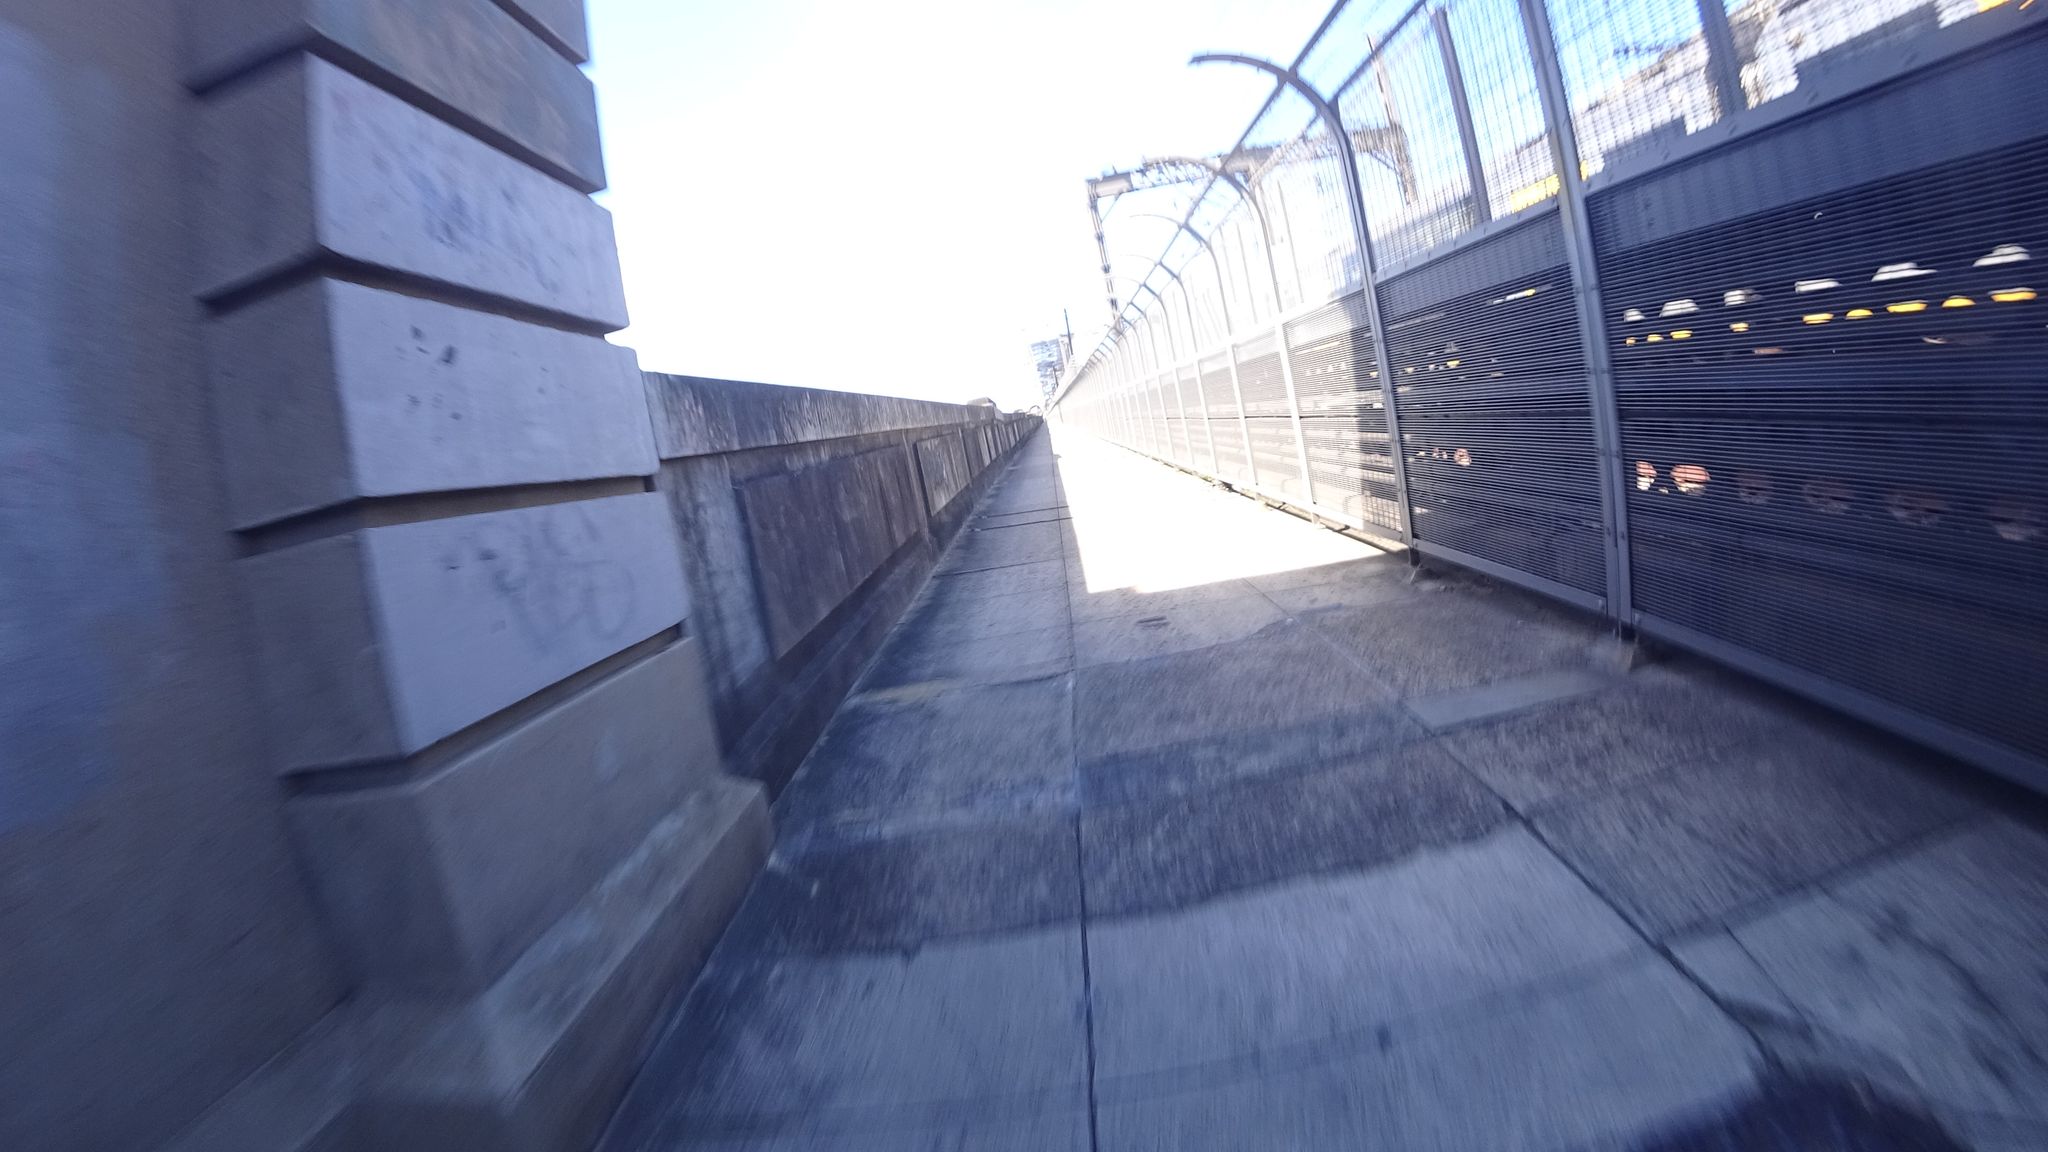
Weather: snowy
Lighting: day
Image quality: good
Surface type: cycling surface
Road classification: steps, cycleway
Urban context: urban centre
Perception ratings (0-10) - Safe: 1.93, Lively: 1.26, Beautiful: 2.06, Boring: 5.43, Depressing: 4.37, Wealthy: 2.2